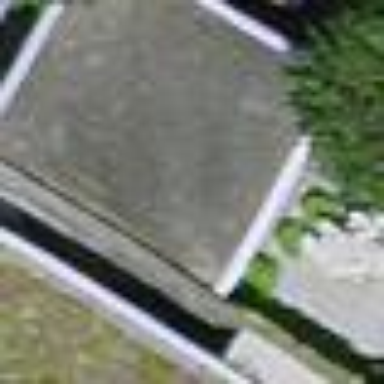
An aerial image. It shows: Garage building.